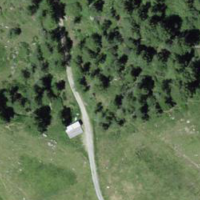
EUNIS habitat code: 43
Species observed at this site:
Pinguicula vulgaris